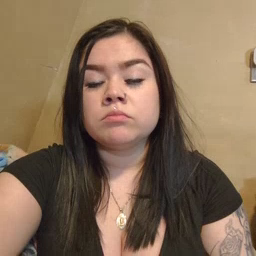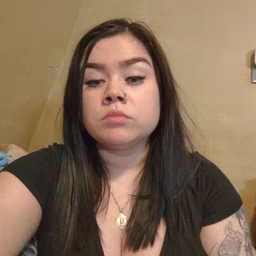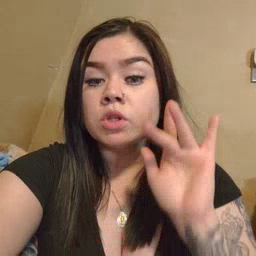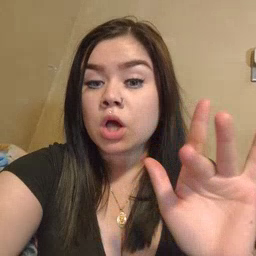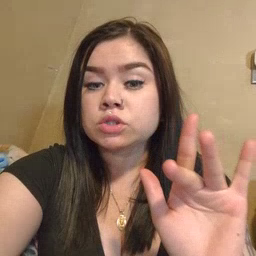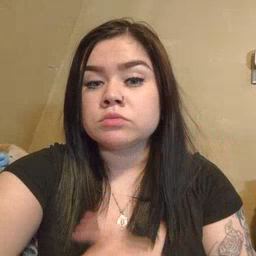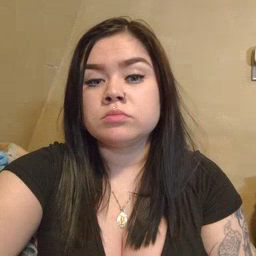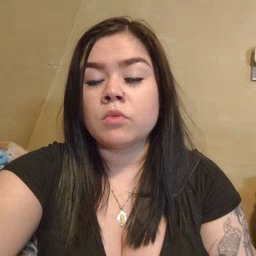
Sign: touch